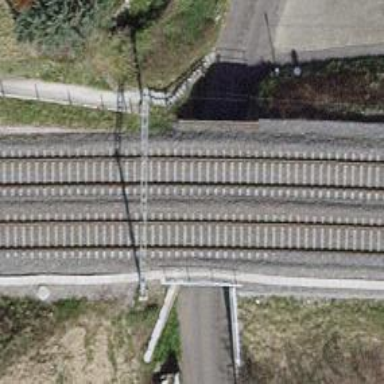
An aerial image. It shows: Railway bridge with electrified tracks and single rail.